Field crop: maize
Growth stage: 2
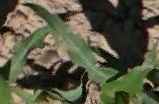
Species: maize